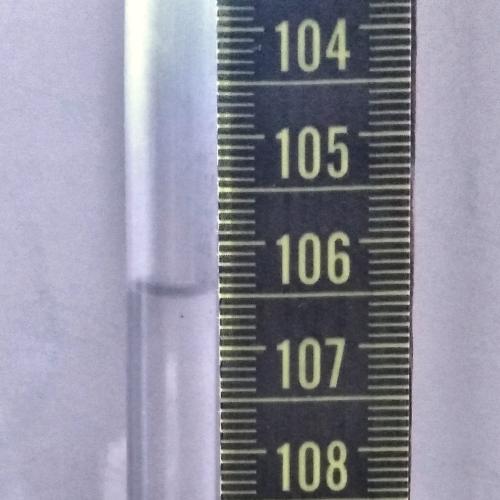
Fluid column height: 106.5 cm